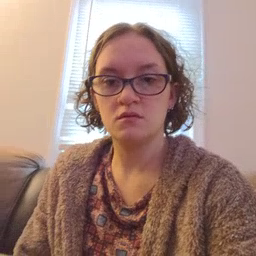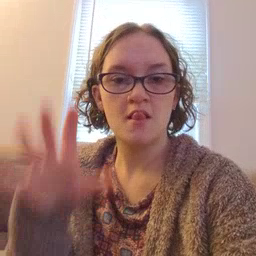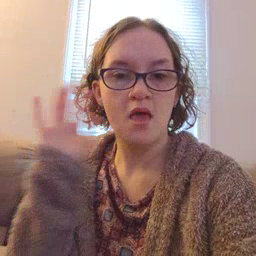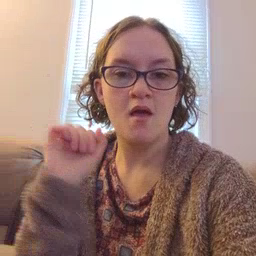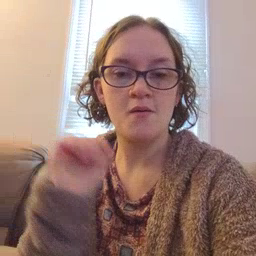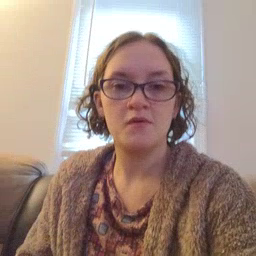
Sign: loud